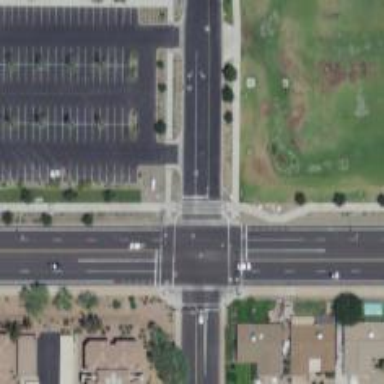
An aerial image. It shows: Solid stop line on the road marking.